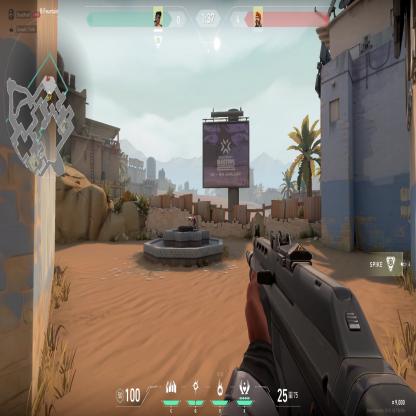
Label: enemy